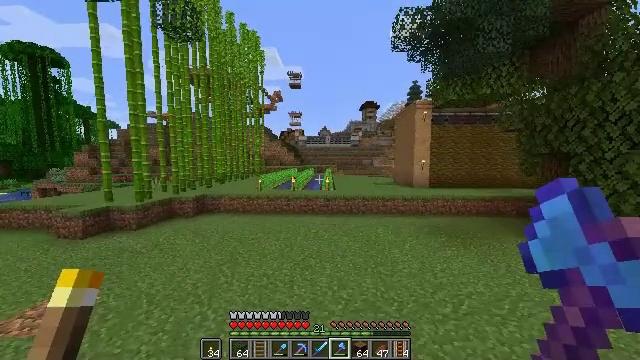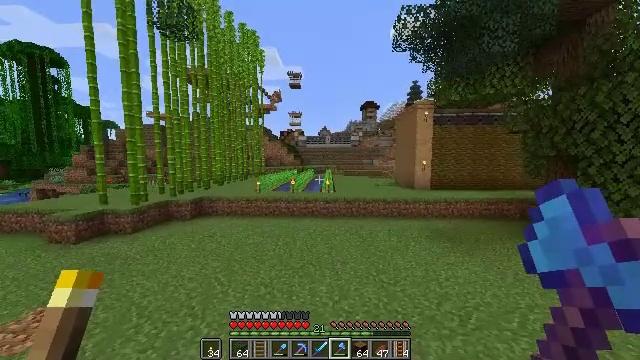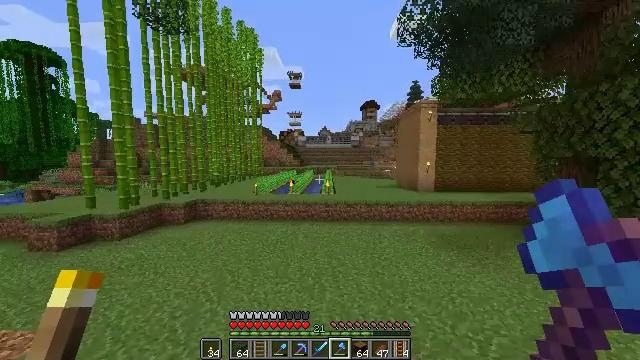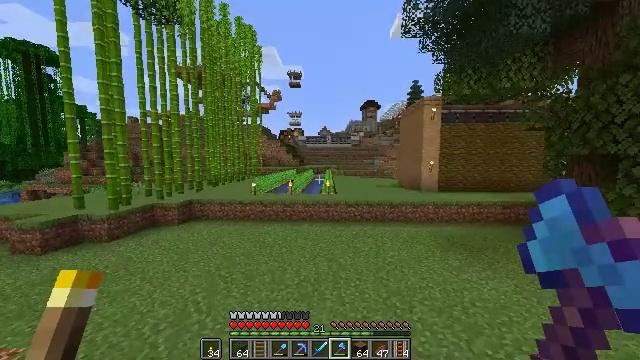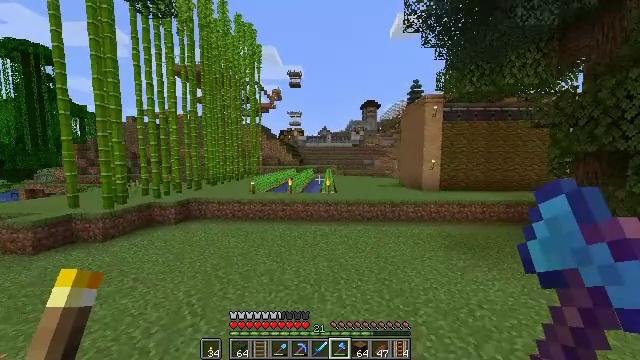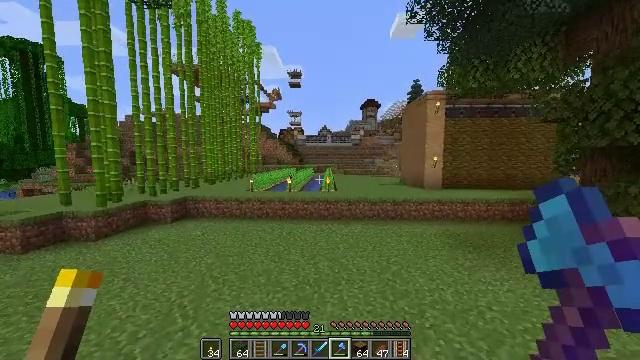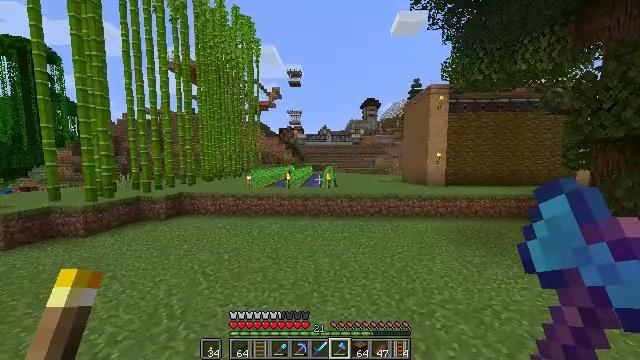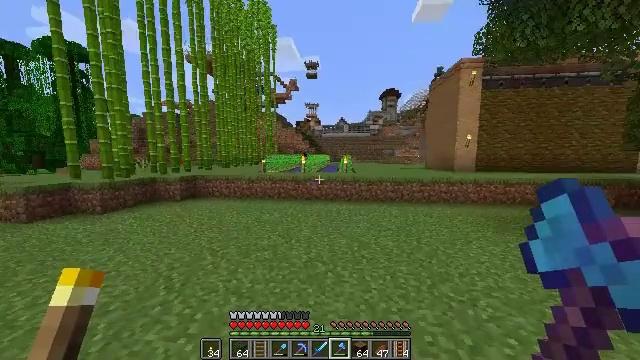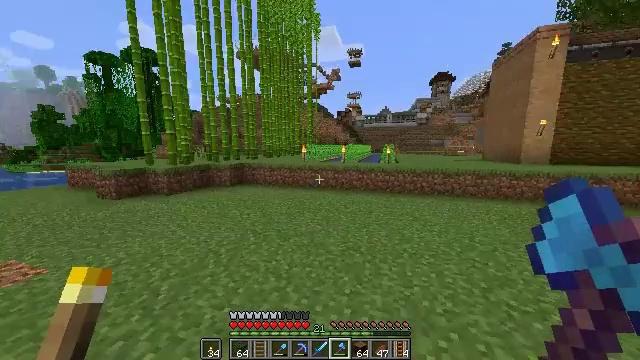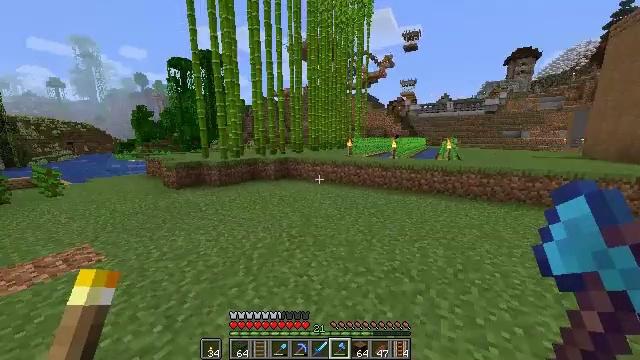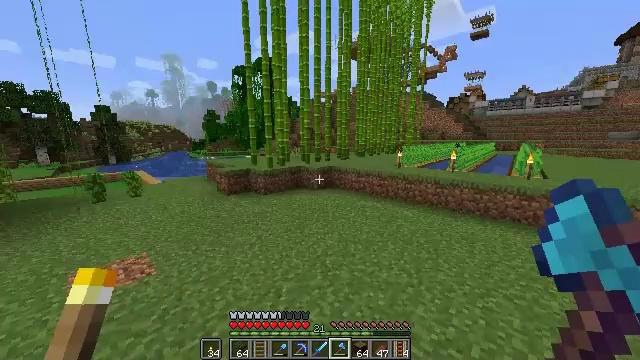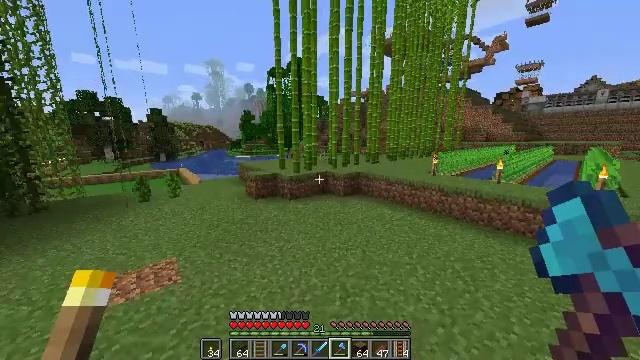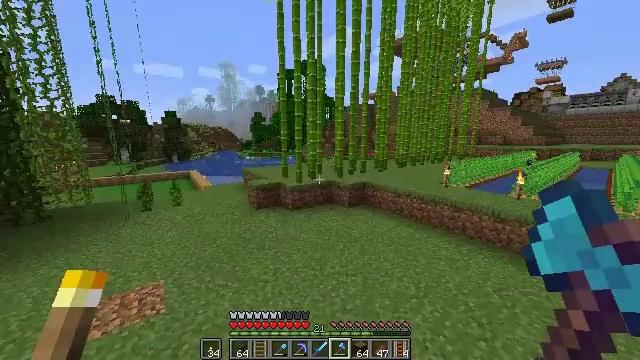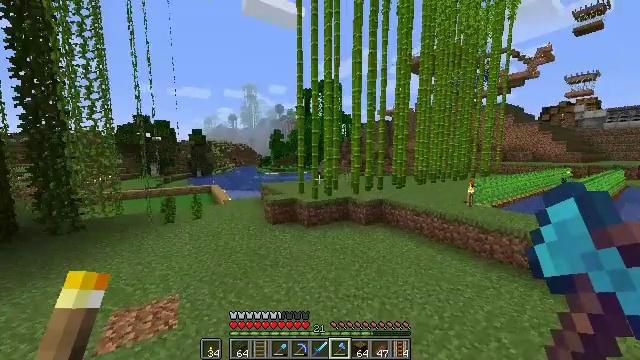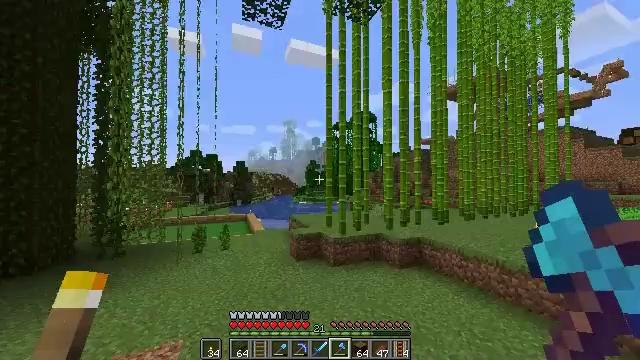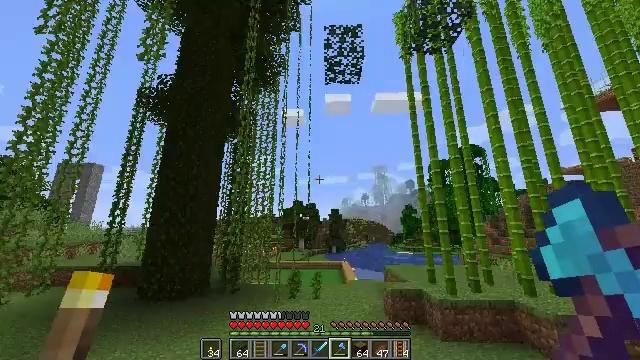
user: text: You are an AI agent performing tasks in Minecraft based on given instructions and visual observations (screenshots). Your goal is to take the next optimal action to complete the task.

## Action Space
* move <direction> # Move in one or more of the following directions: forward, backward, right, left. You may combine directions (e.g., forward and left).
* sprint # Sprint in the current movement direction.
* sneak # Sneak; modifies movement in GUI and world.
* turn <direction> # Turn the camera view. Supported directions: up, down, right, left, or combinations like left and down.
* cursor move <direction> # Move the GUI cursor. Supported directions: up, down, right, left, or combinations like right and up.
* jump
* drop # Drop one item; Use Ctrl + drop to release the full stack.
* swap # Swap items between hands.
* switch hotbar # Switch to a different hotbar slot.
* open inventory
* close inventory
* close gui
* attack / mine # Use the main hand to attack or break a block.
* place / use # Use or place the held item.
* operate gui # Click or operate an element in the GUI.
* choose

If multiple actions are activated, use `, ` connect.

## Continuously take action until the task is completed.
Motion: motion action
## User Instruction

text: Destroy the jungle sapling to pick it up.
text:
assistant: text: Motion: move forward, jump
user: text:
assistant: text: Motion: move forward, jump
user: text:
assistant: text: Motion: move forward, jump
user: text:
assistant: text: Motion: move forward, jump
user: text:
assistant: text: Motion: move forward, jump
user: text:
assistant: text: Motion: move forward, jump
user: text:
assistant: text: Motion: move forward, turn left and down, jump
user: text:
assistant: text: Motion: move forward, turn left and down, jump
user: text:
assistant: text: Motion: move forward, sprint, turn left and down, jump
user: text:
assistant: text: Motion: move forward, sprint, turn left, jump
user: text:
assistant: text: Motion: move forward, sprint, turn left, jump
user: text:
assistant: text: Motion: move forward, turn left, jump
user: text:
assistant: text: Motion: move forward, turn left and up, jump
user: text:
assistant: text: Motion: move forward, turn left and up, jump
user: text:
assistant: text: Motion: move forward, turn left and up
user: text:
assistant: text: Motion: move forward, turn left and up
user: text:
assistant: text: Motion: turn left and up
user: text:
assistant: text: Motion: turn left and up
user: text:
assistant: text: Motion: no_op
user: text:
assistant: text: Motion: no_op
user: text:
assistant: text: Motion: no_op
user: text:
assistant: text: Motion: no_op
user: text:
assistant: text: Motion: no_op
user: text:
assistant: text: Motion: turn right and down
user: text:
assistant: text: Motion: turn right and down
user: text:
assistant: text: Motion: turn right and down
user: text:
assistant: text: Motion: turn right and down
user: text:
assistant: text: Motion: turn right and down
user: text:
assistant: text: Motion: turn down
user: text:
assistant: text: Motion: no_op